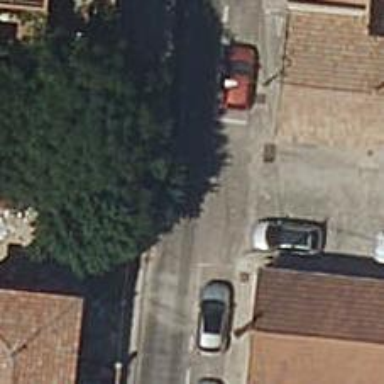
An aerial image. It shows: Asphalt road in residential area.